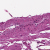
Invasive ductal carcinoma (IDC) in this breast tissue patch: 0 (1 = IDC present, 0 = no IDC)